Question: I have got two data frames in Python, how can I fill the 'NAN' value in 'df1' using 'df2''s value? I want the final like 'df3', as seen below. I have tried several ways, but fail.
'''
df3 = df1.update(df2)
'''
or
'''
df3 = df1.combine_first(df2)
'''
I can not find a solution on it, anyone could help? How can I code this part in Python?
How can I fill the NAN value in DF1 using Df2 :

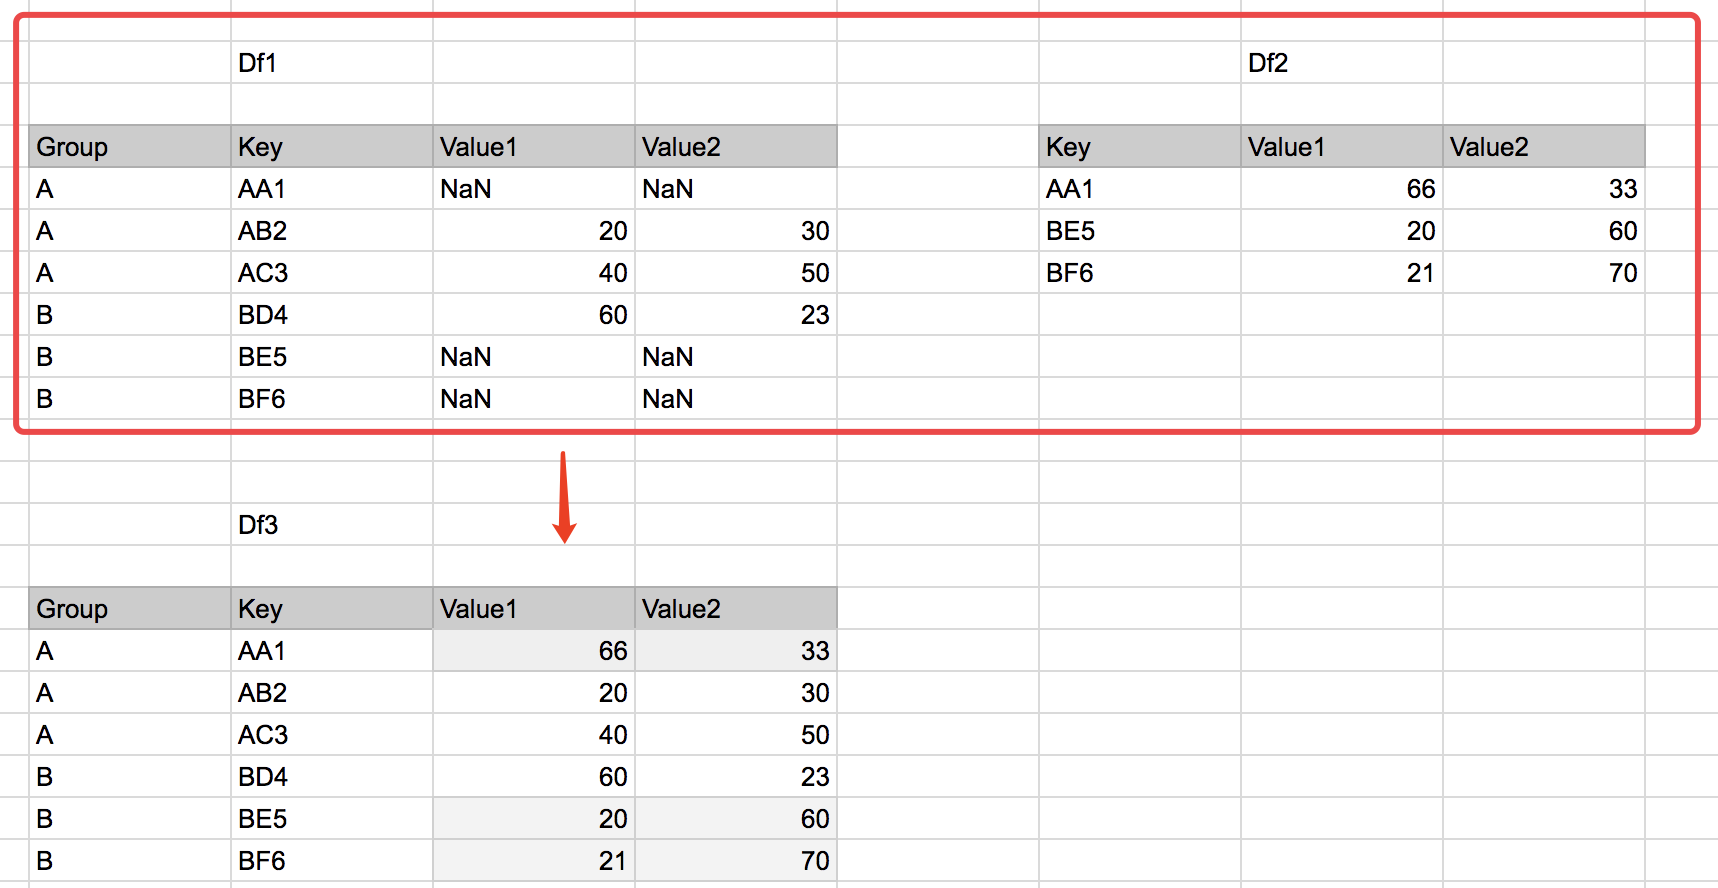
Answer: You have the right idea with 'combine_first', but need to align indices first via 'set_index':
'''
import pandas as pd, numpy as np
df1 = pd.DataFrame({'Group': ['A', 'A', 'A', 'B', 'B', 'B'],
'Key': ['AA1', 'AB2', 'AC3', 'BD4', 'BE5', 'BF6'],
'Value1': [np.nan, 20, 40, 60, np.nan, np.nan],
'Value2': [np.nan, 30, 50, 23, np.nan, np.nan]})
df2 = pd.DataFrame({'Key': ['AA1', 'BE5', 'BF6'],
'Value1': [66, 20, 21],
'Value2': [33, 60, 70]})
res = df1.set_index('Key').combine_first(df2.set_index('Key')).reset_index()
print(res)
Key Group Value1 Value2
0 AA1 A 66 33
1 AB2 A 20 30
2 AC3 A 40 50
3 BD4 B 60 23
4 BE5 B 20 60
5 BF6 B 21 70
'''